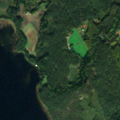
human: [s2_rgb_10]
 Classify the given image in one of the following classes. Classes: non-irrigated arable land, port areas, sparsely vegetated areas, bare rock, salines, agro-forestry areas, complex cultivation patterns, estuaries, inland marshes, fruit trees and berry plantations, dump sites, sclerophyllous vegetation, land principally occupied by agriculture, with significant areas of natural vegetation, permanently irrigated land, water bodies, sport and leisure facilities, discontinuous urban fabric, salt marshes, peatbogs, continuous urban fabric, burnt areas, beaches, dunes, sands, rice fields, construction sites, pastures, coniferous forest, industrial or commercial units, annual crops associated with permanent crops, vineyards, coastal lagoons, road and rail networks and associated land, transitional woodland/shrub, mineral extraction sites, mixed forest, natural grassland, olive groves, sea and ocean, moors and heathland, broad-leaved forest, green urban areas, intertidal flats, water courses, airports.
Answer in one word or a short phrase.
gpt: coniferous forest, water bodies